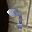
Label: 9